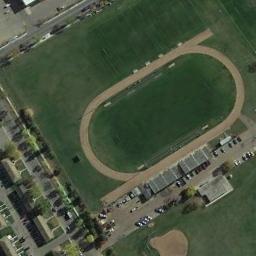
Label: ground_track_field